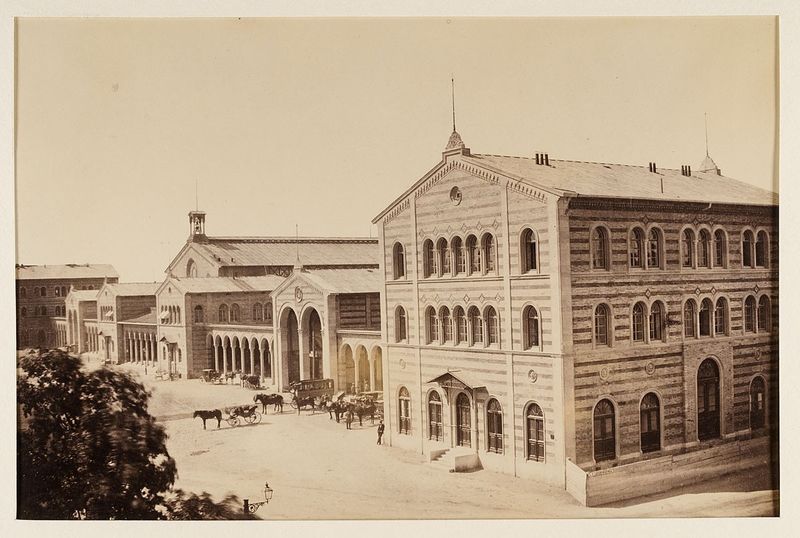
Titel: Eisenbahnhof, München
Künstler: Georg Böttger
Standort: Hamburg
Institution: Museum für Kunst und Gewerbe Hamburg
Schlagwörter: stadt, pferd, fassade, ort, transport, dorf, kutsche, foto, fotografie, photographie, stadtansicht, bahnhof, photo, karton, verkehr, haltestelle, fahrzeuge, architekturfotografie, tieren, albumin, lichtbild, historische, architekturphotographie, bildwerke, angewandte und bildende kunst, hessische systematik, schwarzweißpositivverfahren, silbersalzverfahren, schwarzweißfotografie, gebäude, örtlichkeit, straße, stätte, straßen, plätze, albuminpapier